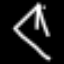
Label: diamond